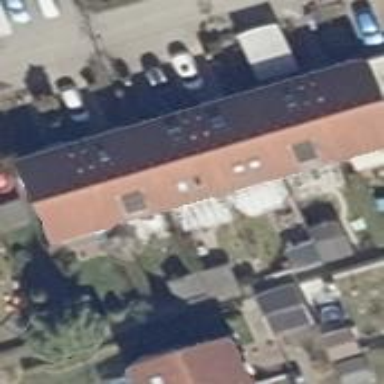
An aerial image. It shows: Terrace building.